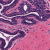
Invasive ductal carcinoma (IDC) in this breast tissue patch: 0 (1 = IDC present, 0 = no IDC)